Interaction volume radius: 5 \u00c5
Interaction volume height: 15 \u00c5
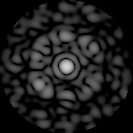
Disorder parameter: 0.6752